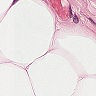
Metastatic tissue present: no